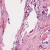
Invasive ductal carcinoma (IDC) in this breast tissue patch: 1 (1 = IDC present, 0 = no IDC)